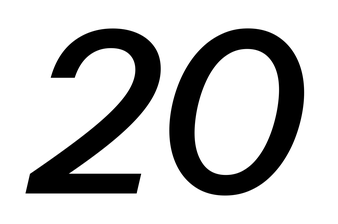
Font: InstrumentSans-Italic_Medium_Italic